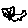
Label: cat